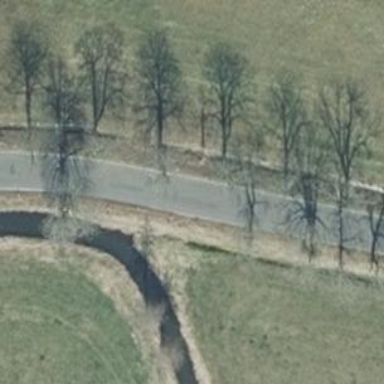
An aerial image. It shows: Avenue lined with broadleaved deciduous trees.